Field crop: maize
Growth stage: 1
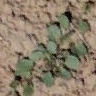
Species: convolvulus